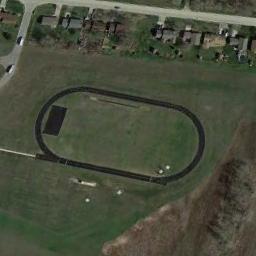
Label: ground_track_field